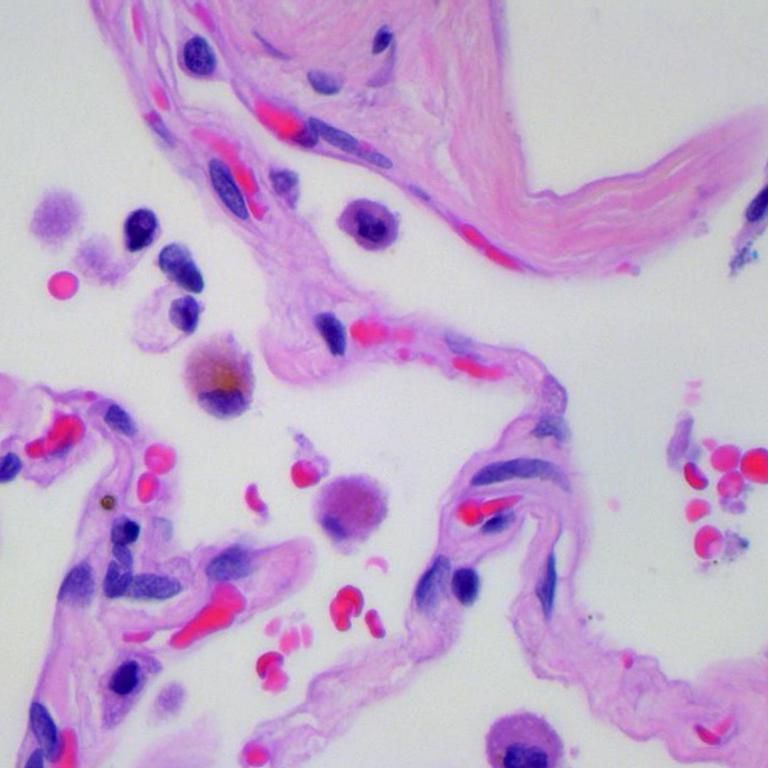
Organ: lung
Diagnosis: benign